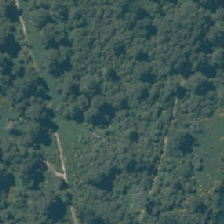
Land cover: broadleaved_indigenous_hardwood